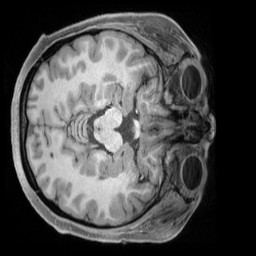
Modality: T1w
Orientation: axial
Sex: female
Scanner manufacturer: siemens
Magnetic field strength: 3 T
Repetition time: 2.4 s
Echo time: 0.00222 s